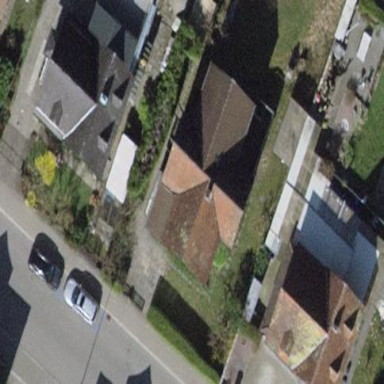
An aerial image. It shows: Detached building.